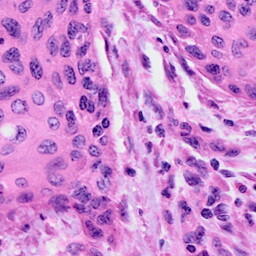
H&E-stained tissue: Cervix